Interaction volume radius: 5 \u00c5
Interaction volume height: 20 \u00c5
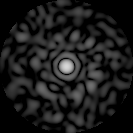
Disorder parameter: 0.8182